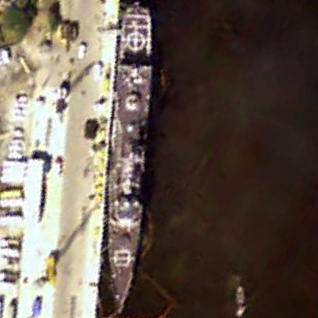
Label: cruiser